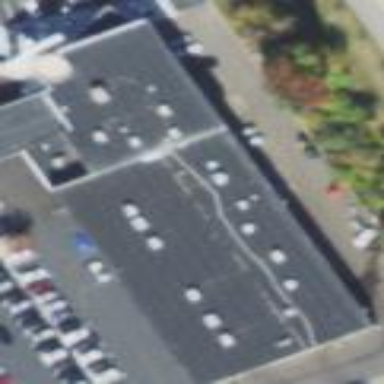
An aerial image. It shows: Car shop building.